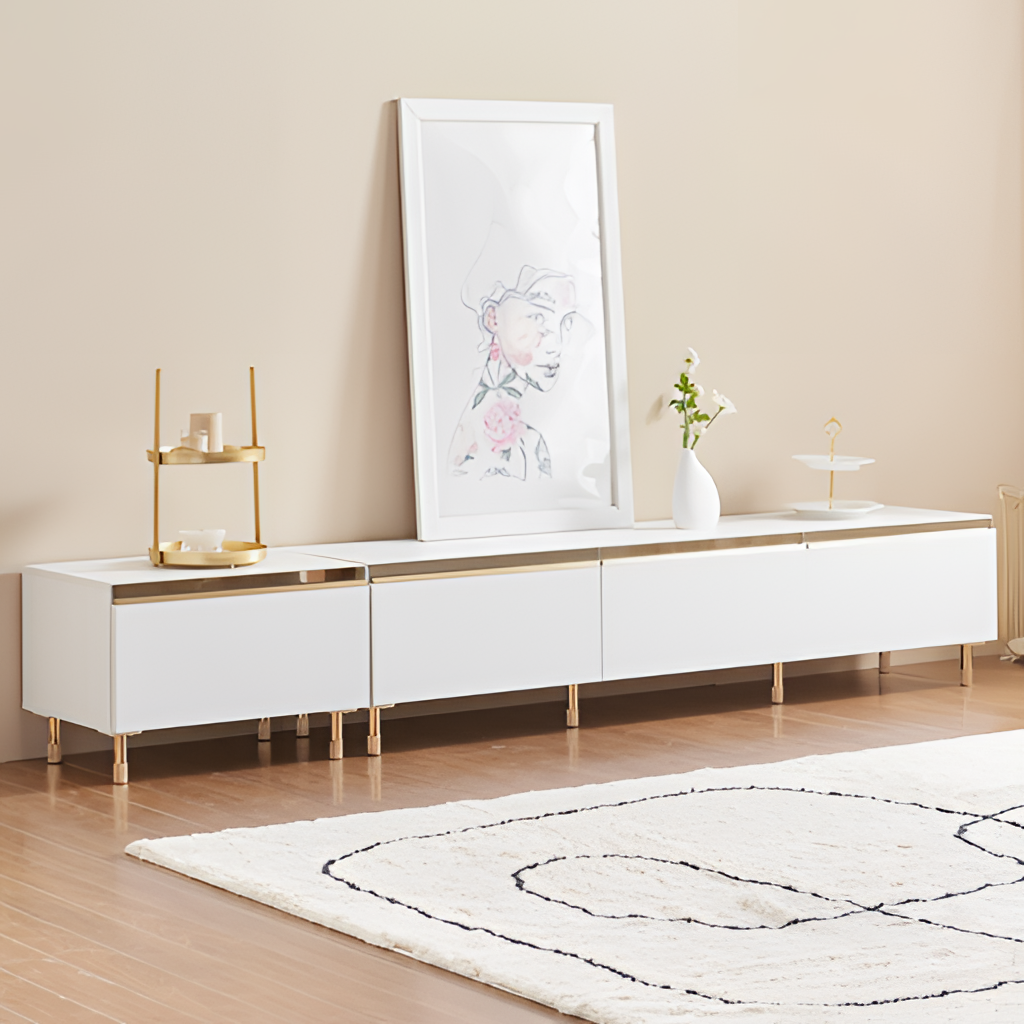
white wood TV console, living room, minimalist, paint wallpaper, with solid pattern, wood flooring, with plank pattern